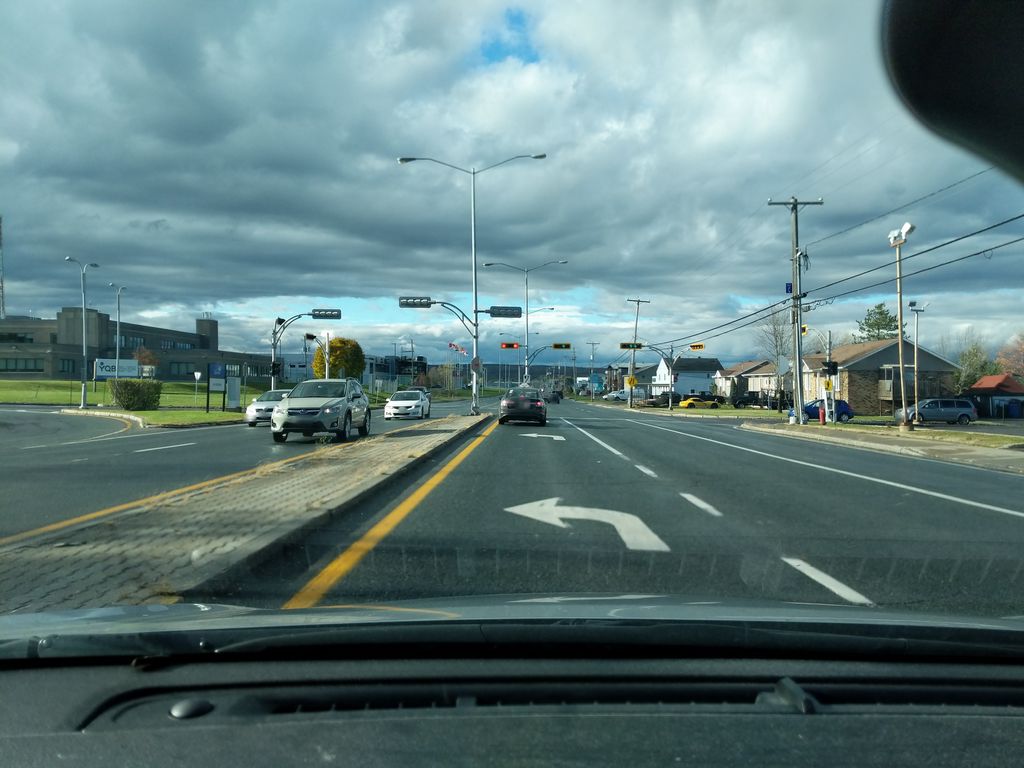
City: quebec_city